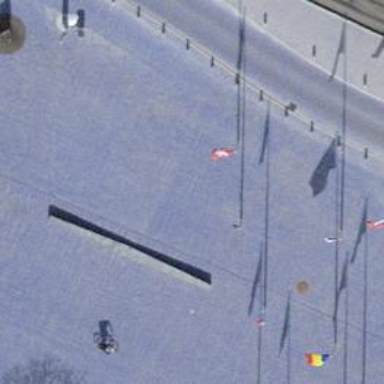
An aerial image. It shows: Flagpole structure.